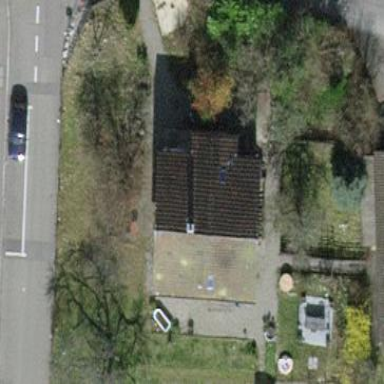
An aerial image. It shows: Detached building with gabled tile roof.